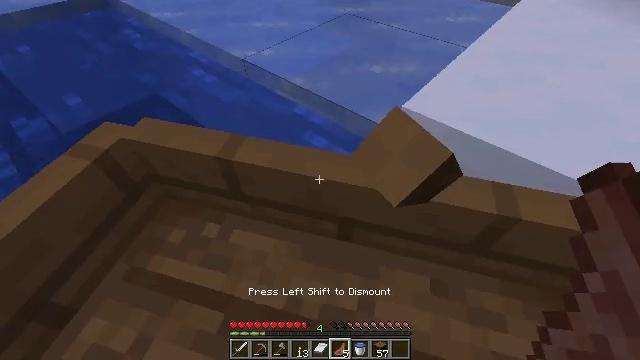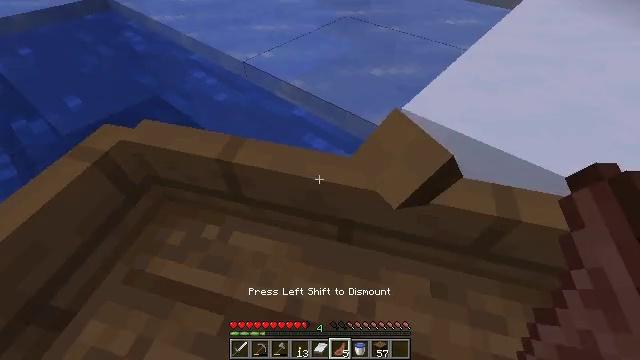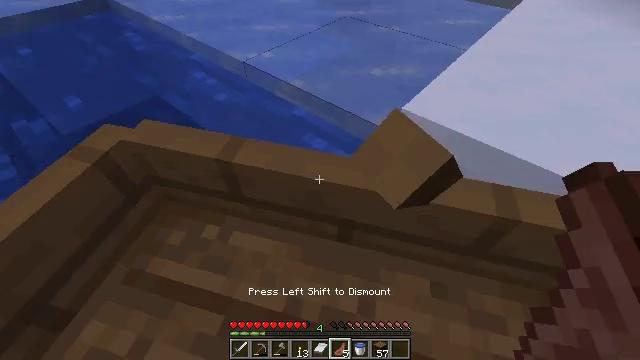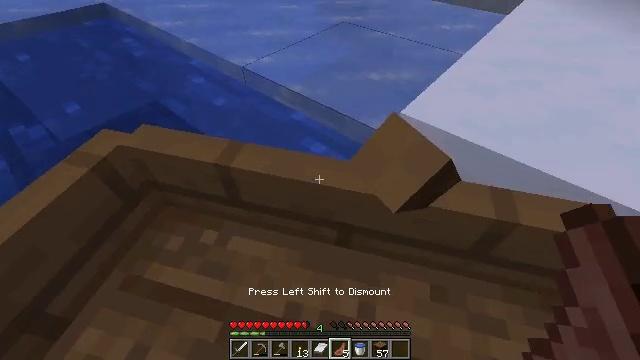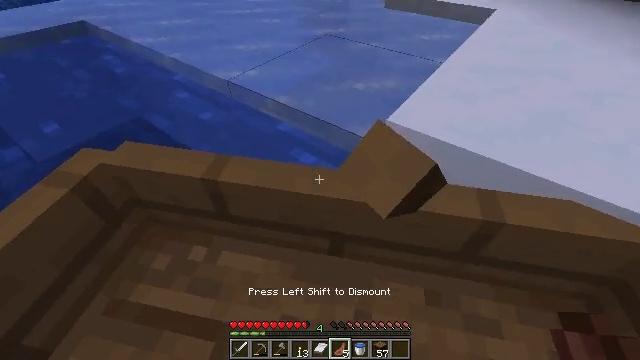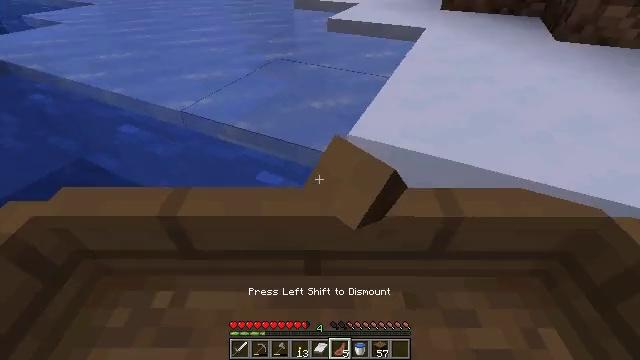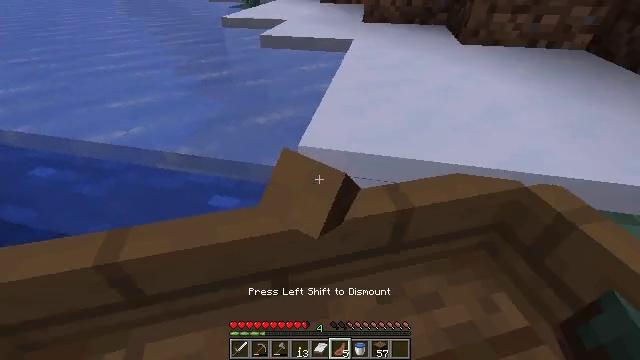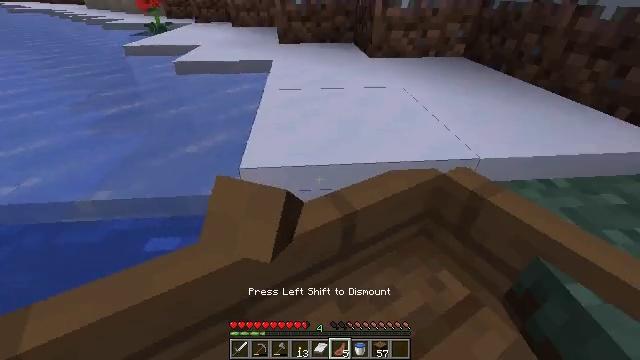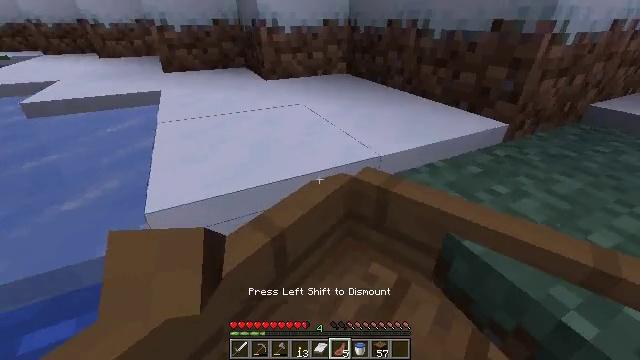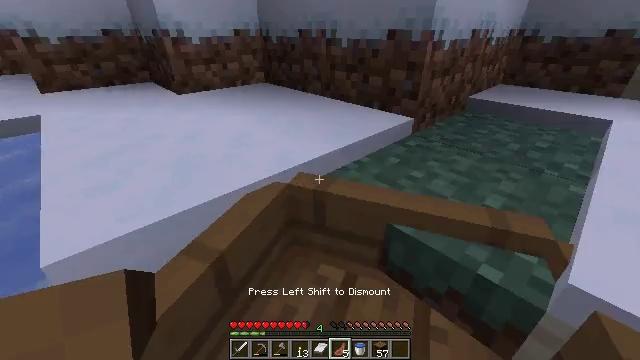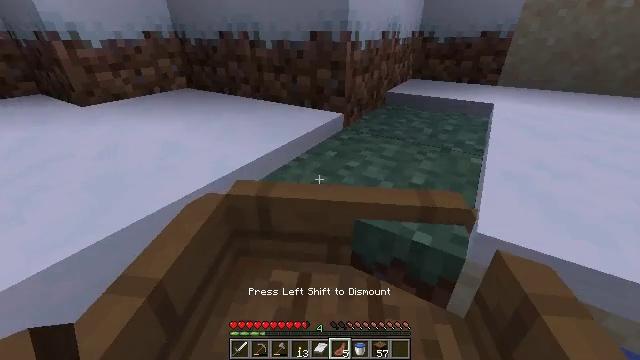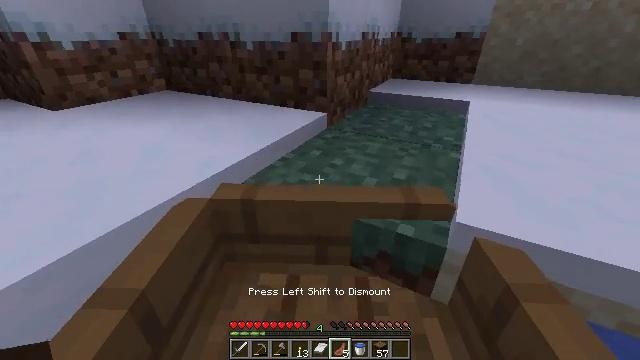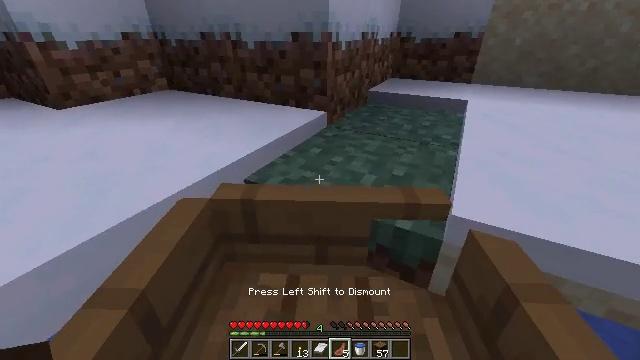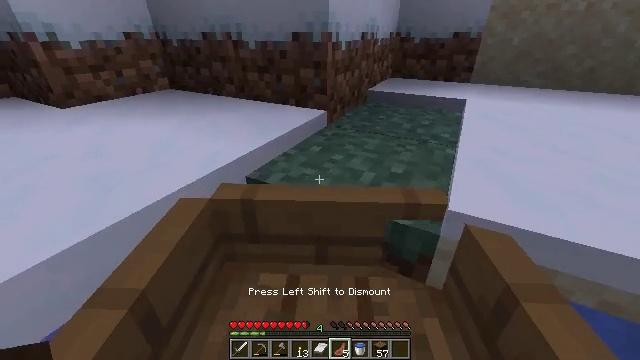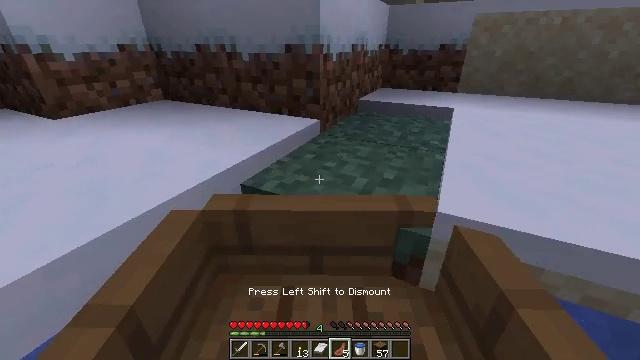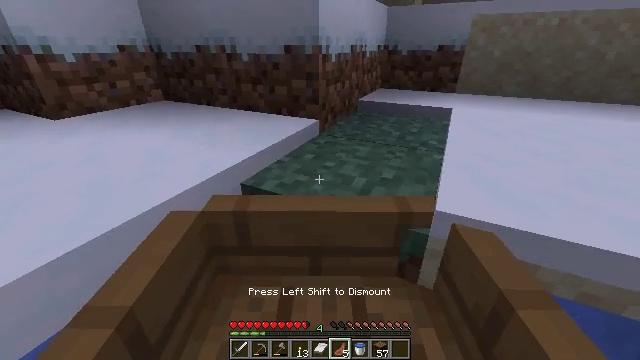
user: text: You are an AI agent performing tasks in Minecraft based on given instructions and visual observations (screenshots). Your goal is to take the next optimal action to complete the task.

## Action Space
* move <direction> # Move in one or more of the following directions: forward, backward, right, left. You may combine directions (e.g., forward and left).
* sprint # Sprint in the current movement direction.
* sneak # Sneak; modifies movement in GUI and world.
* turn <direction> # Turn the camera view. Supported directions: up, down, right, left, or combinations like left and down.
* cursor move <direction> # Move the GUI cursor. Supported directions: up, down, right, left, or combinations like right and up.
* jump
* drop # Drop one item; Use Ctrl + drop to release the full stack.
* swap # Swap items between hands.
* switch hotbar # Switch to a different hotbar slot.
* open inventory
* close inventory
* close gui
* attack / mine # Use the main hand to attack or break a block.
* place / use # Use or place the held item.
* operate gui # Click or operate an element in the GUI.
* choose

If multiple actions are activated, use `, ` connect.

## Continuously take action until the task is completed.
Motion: motion action
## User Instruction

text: Mine the ice block.
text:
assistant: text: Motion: turn left
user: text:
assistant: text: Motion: move back
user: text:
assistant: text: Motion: move back
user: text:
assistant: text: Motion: move back, turn right and up
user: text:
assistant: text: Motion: move back, turn right and up
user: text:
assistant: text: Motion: move back, turn right and up
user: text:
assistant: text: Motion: move back, turn right and up
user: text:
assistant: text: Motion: move back, turn right and up
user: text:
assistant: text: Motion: move back, turn right and up
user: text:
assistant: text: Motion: move back, turn right
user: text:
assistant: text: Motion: move back, turn right
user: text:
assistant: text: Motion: move back
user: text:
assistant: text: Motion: move back
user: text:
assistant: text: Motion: move back, turn right and up
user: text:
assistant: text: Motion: move back
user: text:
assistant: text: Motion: move back
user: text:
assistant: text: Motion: move back
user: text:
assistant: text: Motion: move back
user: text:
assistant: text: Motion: move back
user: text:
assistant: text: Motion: move back
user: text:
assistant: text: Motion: move back and move left, turn right
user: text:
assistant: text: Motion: move back and move left, turn right
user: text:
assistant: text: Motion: move back and move left, turn right
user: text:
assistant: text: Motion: move back and move left, turn right and up
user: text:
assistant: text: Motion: move back and move left, turn right and up
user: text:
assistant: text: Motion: move back and move left, turn right and up
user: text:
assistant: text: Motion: move back and move left, turn right and up
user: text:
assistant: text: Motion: move back and move left, turn right
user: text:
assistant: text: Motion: move back and move left
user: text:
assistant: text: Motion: move back and move left